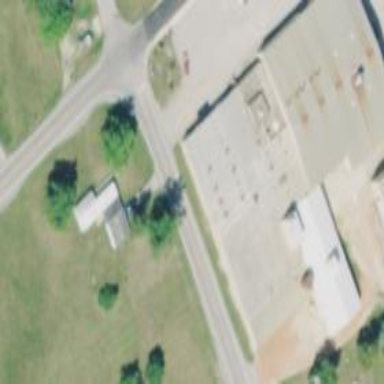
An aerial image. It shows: Industrial building.